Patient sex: M
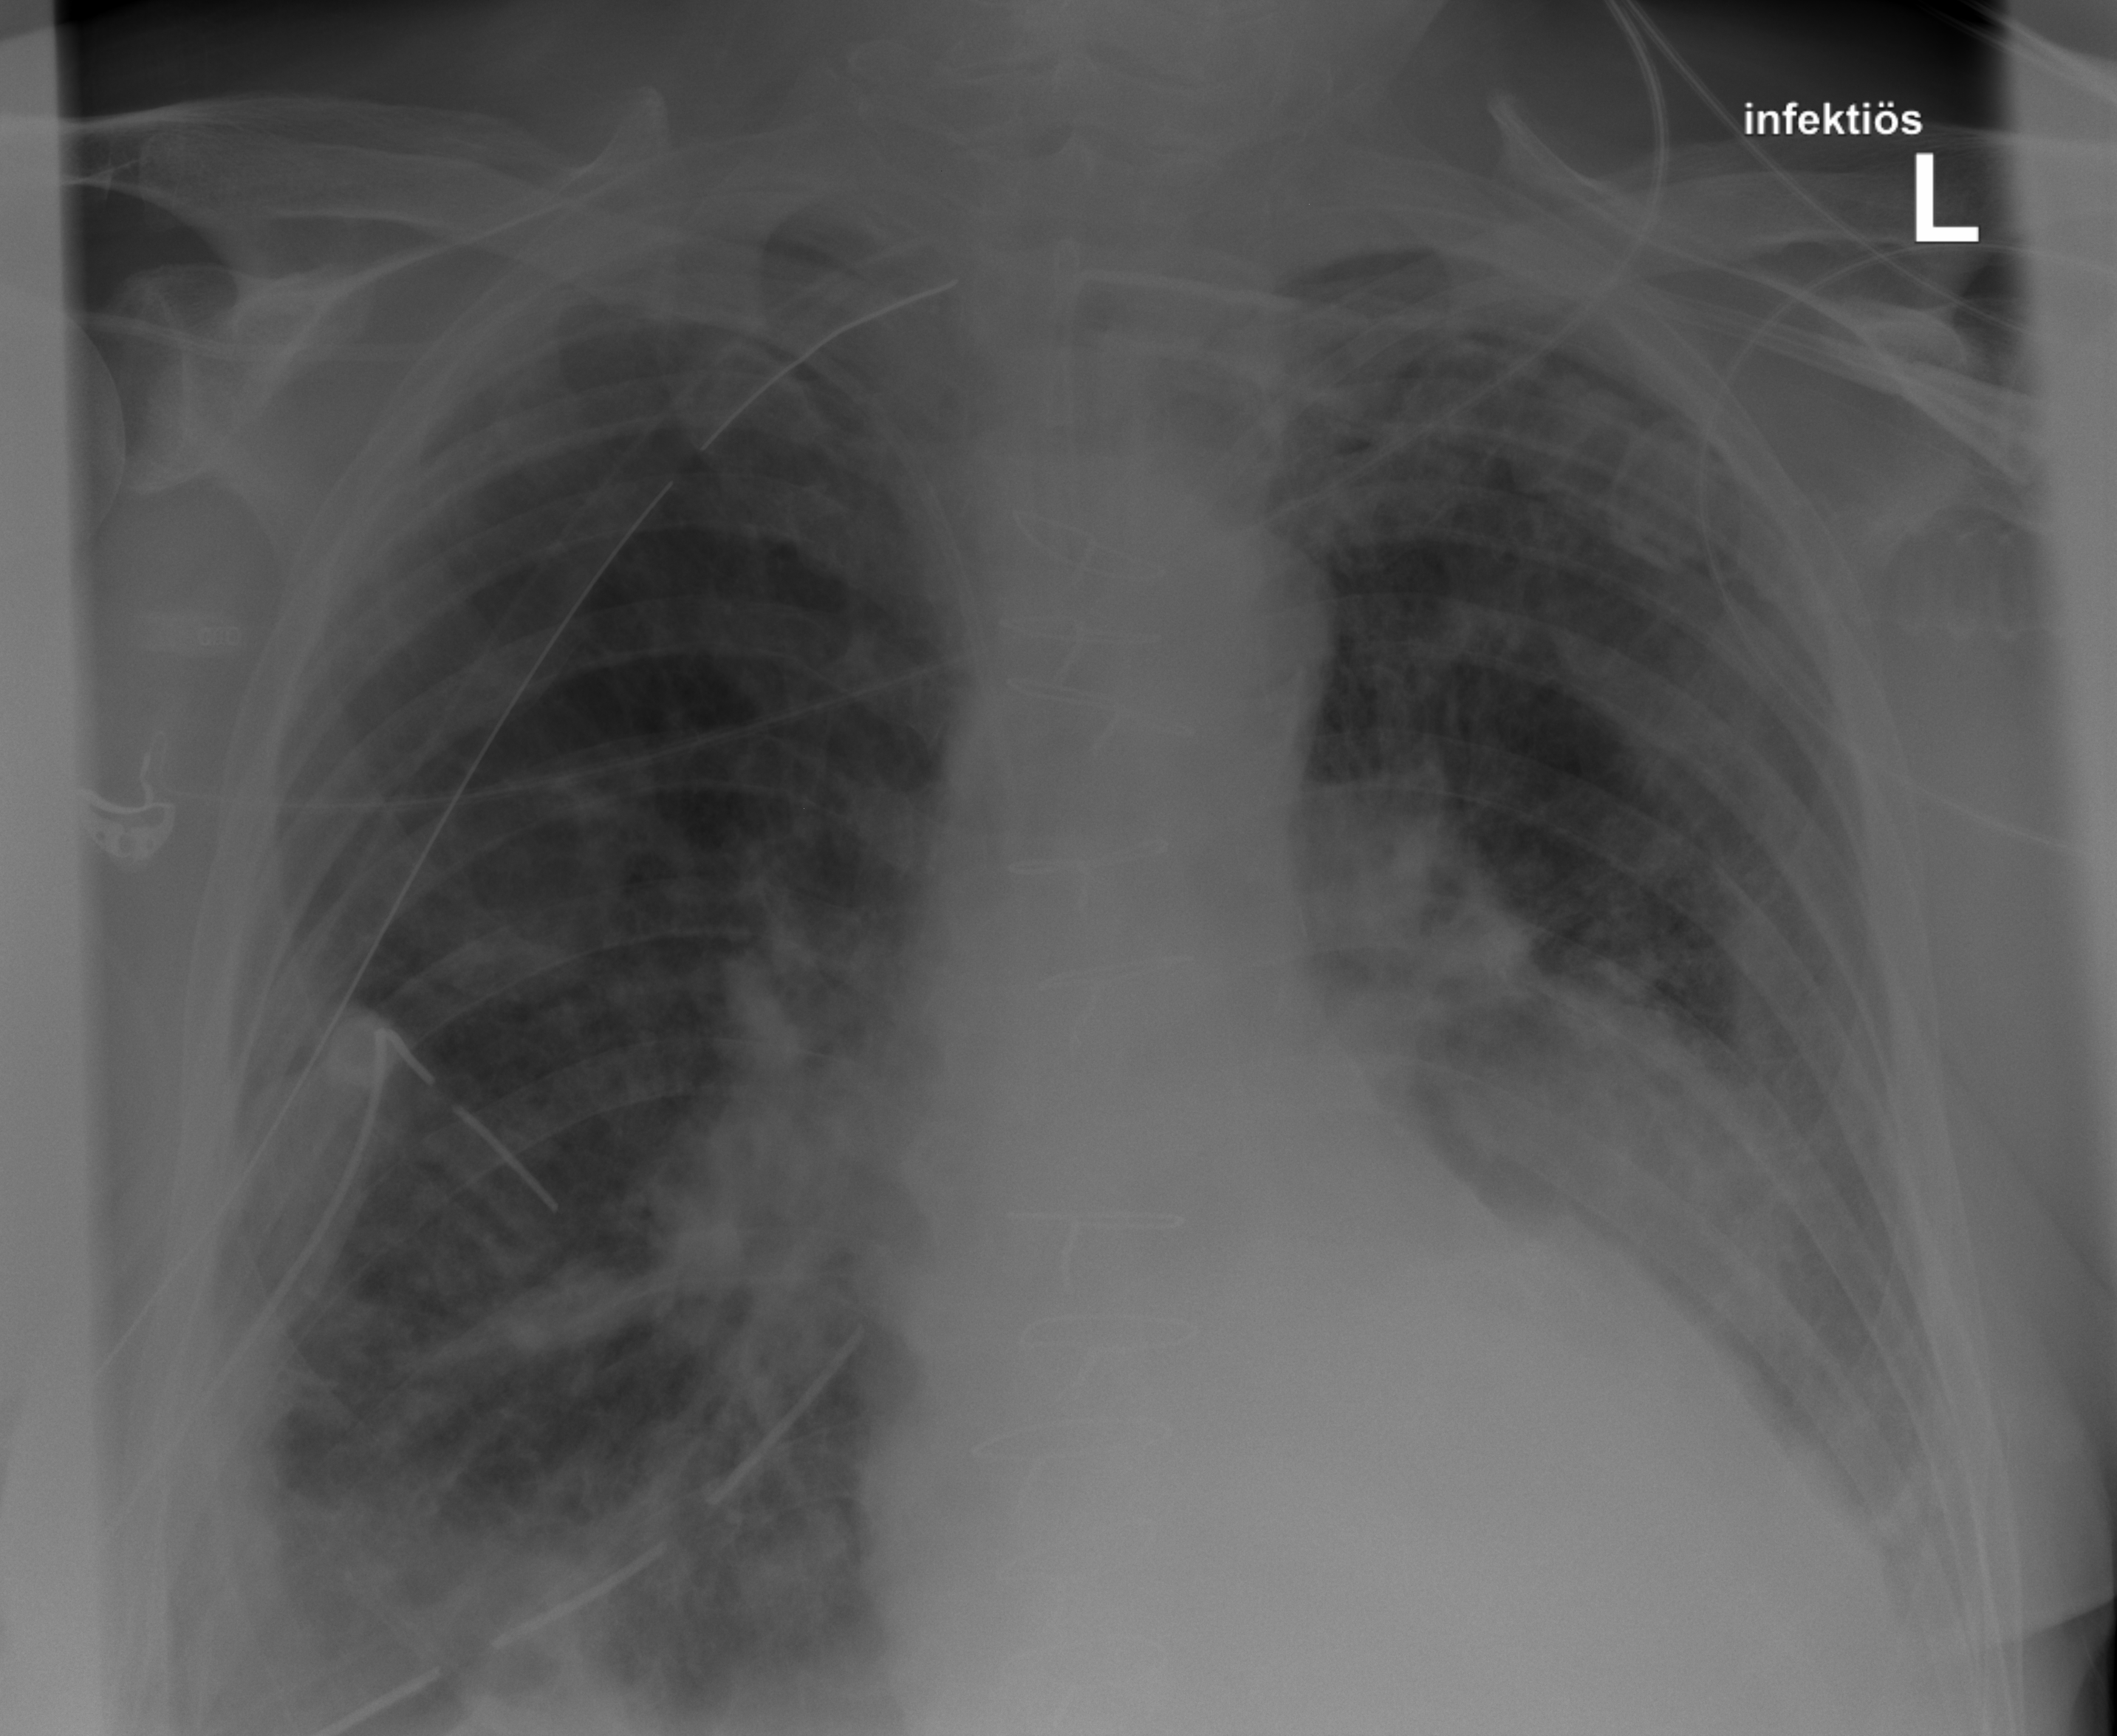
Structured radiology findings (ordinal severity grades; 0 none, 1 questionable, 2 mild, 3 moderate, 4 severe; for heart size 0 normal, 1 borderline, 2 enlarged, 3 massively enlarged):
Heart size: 2
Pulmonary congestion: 2
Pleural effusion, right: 2
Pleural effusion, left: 2
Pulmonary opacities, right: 2
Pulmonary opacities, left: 2
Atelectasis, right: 3
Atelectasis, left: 3